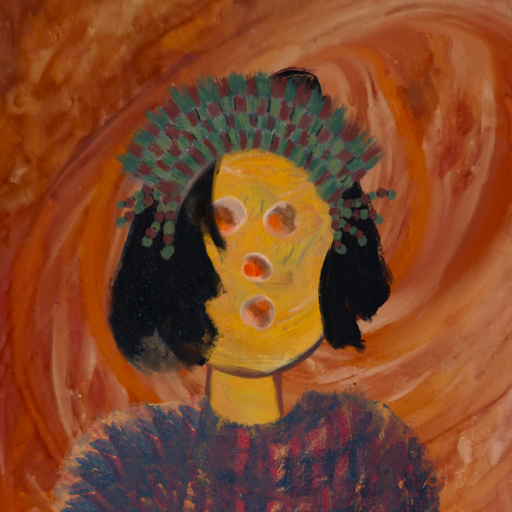
Background: Pious_Lady, Head And Neck Front: After_Raid, Face Front: Rupkatha, Bust: In_The_Sun, Hair Front: Mosgoul, Head Accessory: After_Raid_Crown, Second Necklace: Blank, Necklace: Blank, Baby: Blank